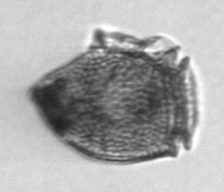
Label: Dinophysis_norvegica